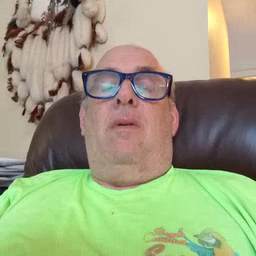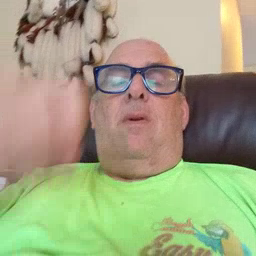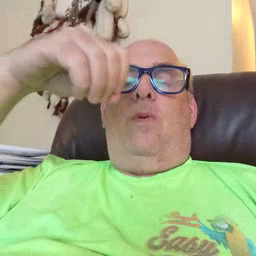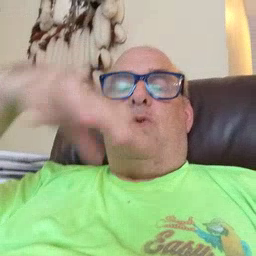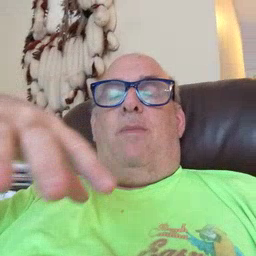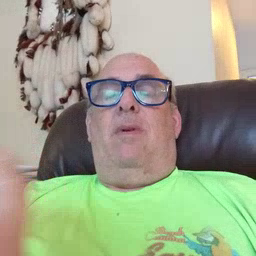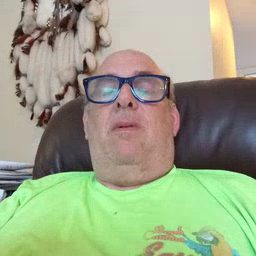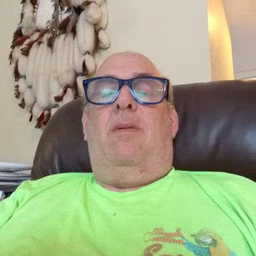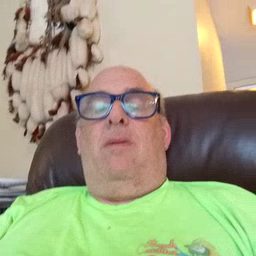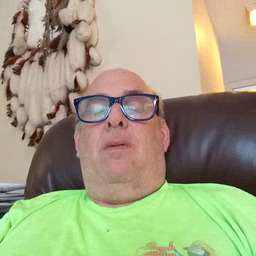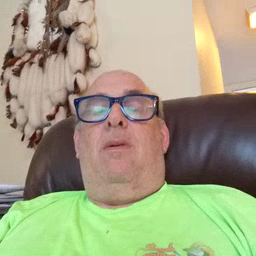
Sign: drop